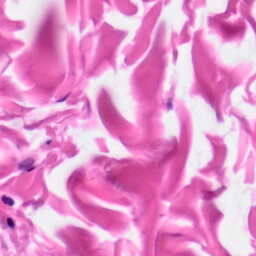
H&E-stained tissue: Skin